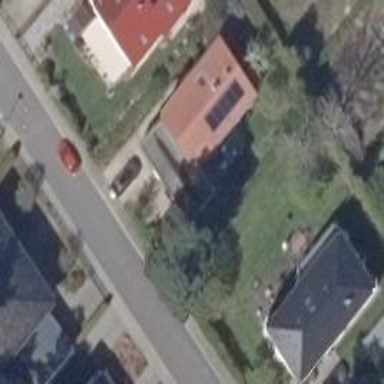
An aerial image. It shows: Simple and straightforward house.